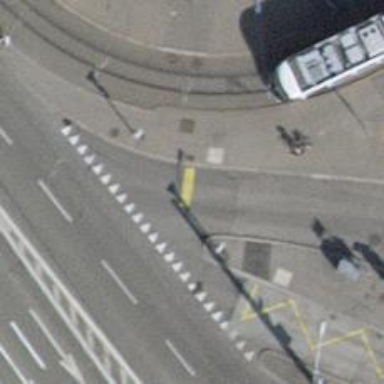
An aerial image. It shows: Bus stop with stop position for public transport.